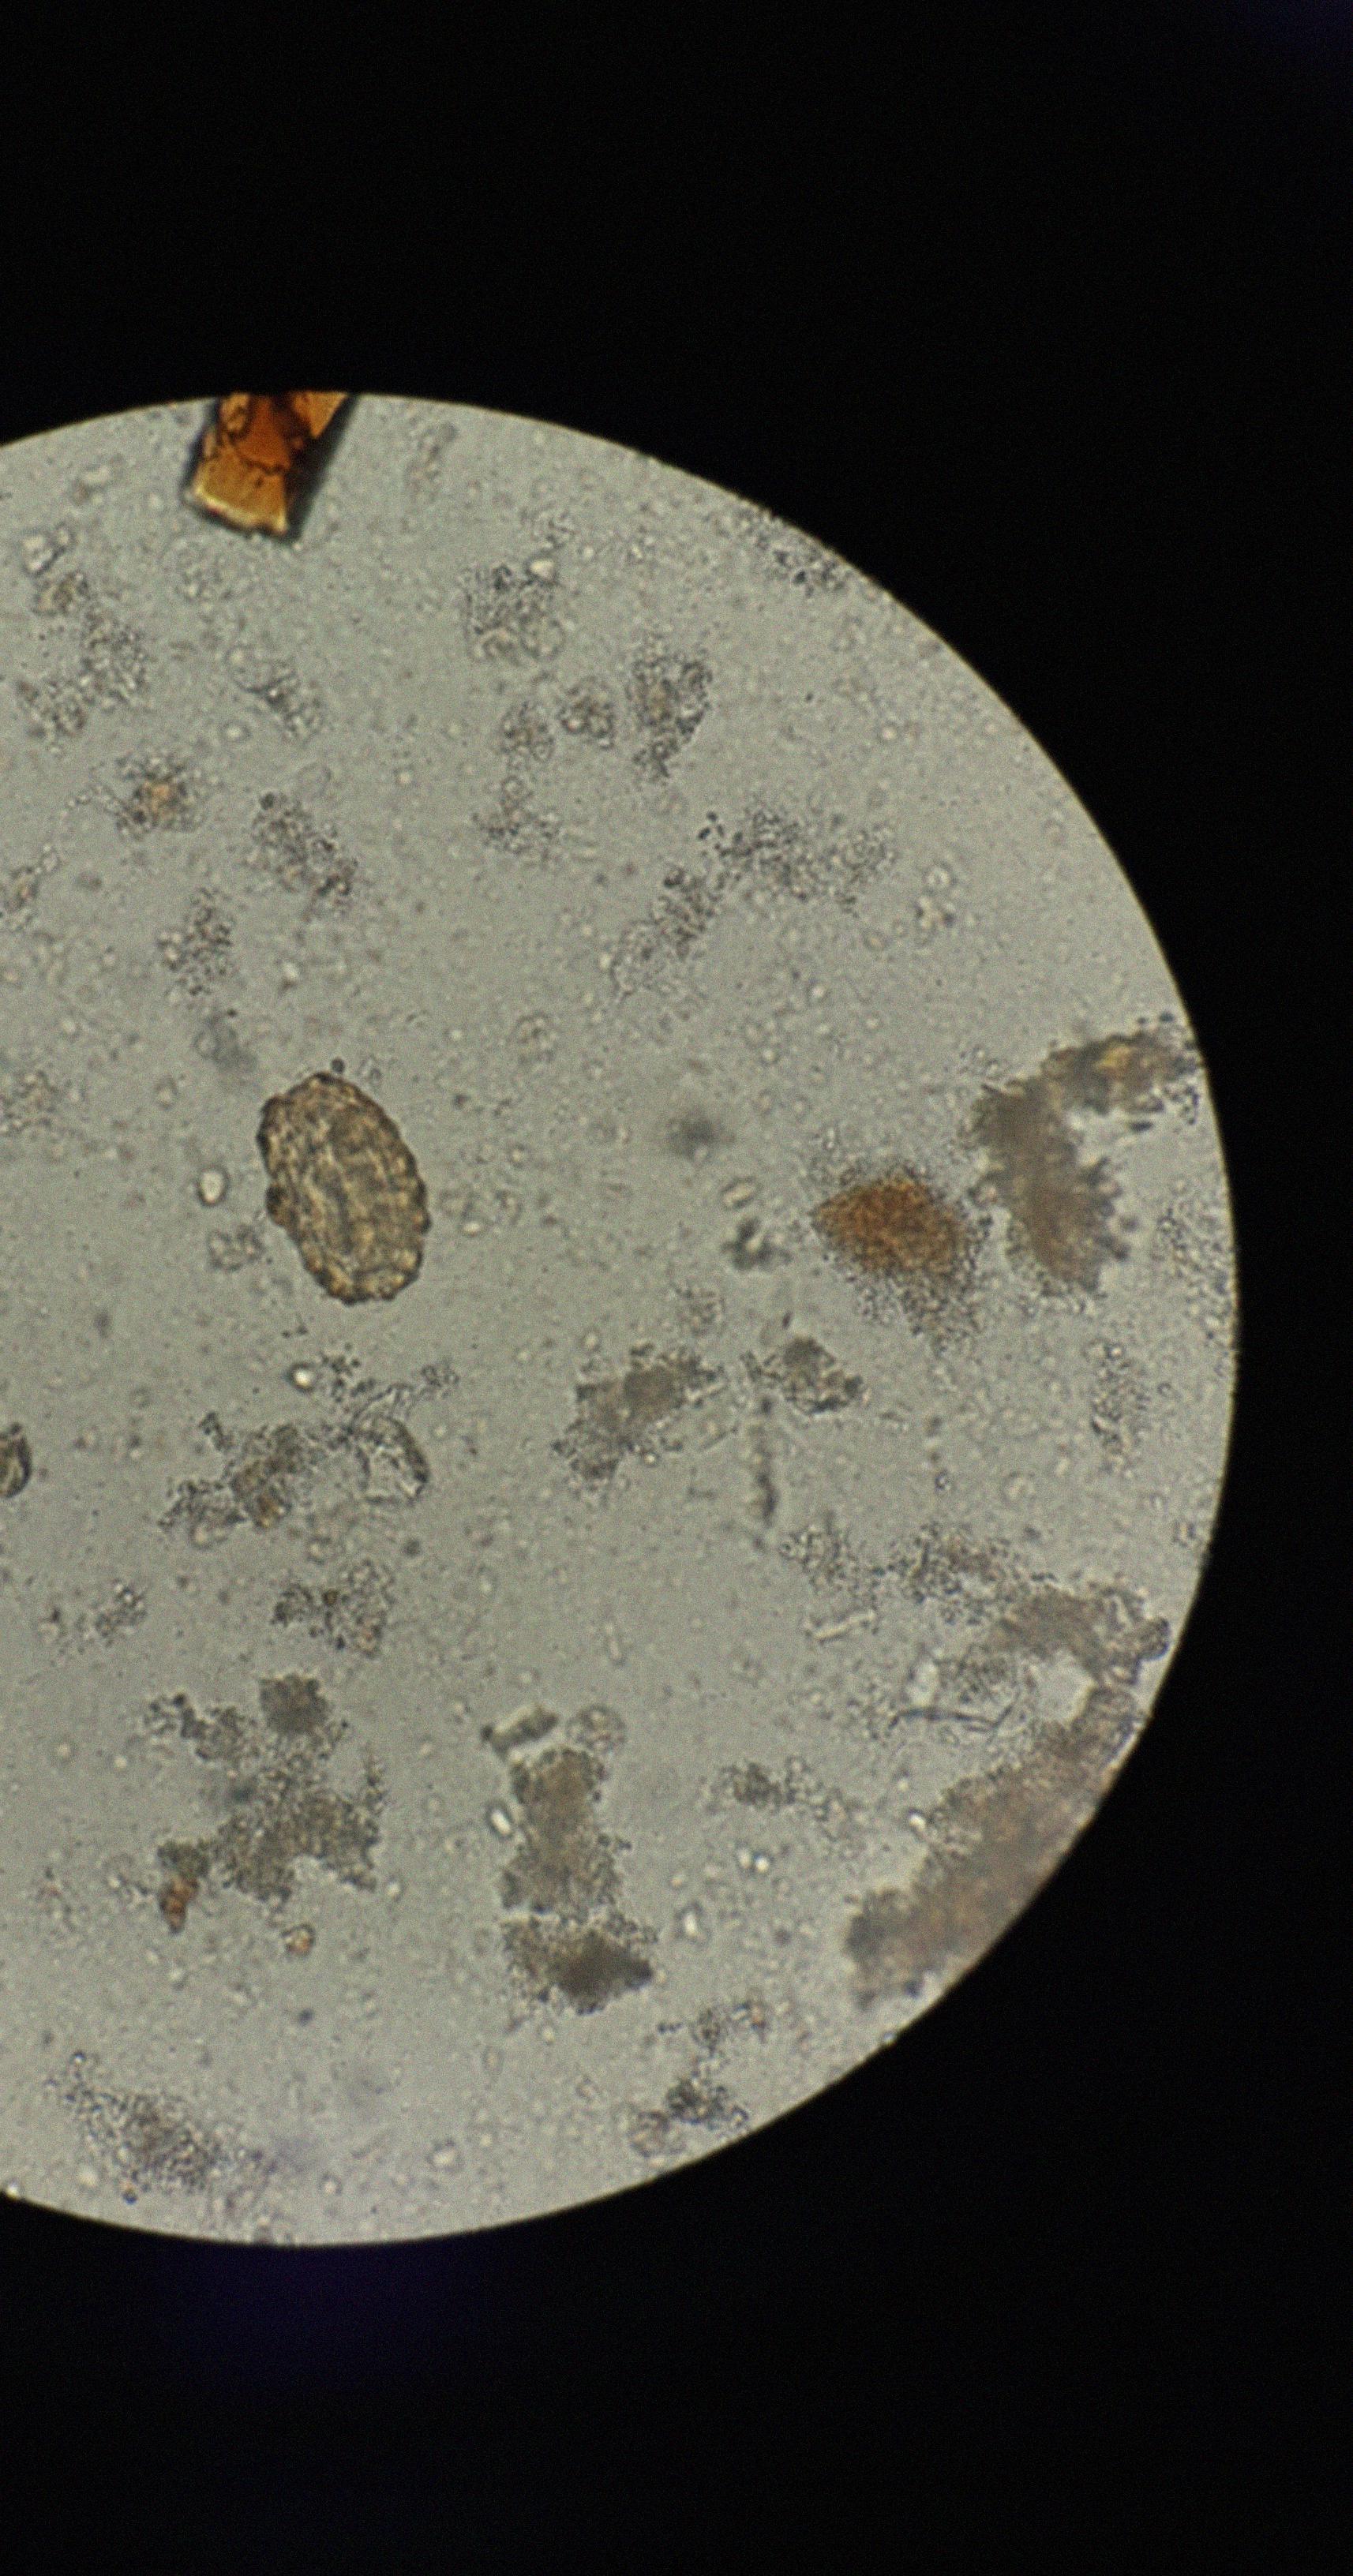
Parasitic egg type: Ascaris lumbricoides